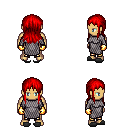
a pixel art fantasy rpg character, male body template, human, tanned skin, chain mail, gold greaves, red unkempt hairstyle, gold gloves, gray slippers, four views (front, back, left, right), 2x2 character sprite sheet, small pixel art, hard edges, no anti-aliasing